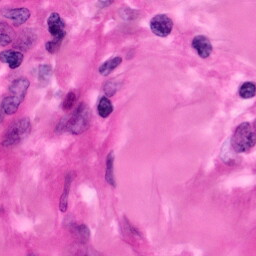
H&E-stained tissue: Pancreatic